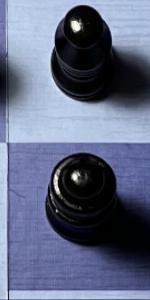
Label: Queen_Black